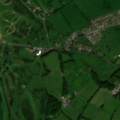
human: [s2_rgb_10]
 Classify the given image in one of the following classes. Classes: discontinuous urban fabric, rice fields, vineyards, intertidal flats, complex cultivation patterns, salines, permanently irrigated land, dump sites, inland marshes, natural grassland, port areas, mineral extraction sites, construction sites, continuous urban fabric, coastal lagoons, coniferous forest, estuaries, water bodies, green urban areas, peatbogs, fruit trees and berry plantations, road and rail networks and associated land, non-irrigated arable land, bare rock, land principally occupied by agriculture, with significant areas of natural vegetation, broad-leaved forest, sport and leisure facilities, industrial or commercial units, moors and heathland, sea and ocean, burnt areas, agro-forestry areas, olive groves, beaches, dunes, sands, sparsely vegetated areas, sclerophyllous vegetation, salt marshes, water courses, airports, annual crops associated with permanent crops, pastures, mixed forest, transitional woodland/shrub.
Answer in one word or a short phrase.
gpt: discontinuous urban fabric, pastures, natural grassland